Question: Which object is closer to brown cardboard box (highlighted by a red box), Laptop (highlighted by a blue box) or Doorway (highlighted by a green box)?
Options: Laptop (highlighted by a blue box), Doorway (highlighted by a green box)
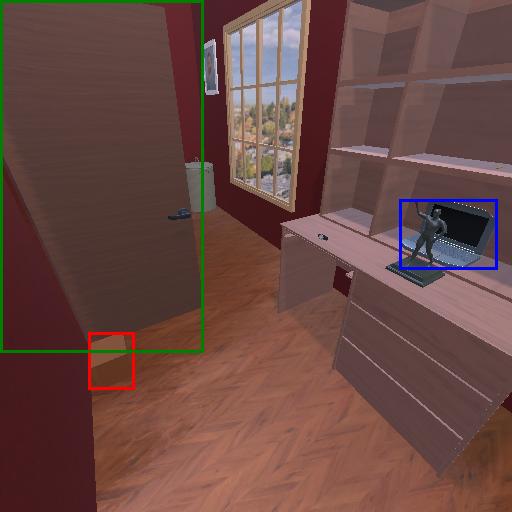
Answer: Laptop (highlighted by a blue box)